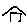
Label: house